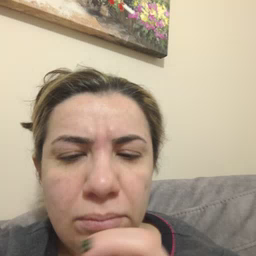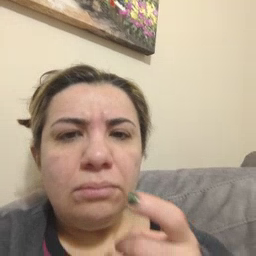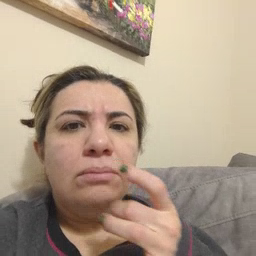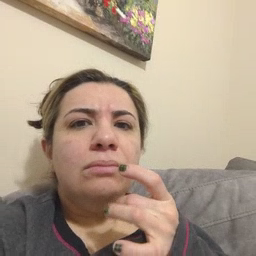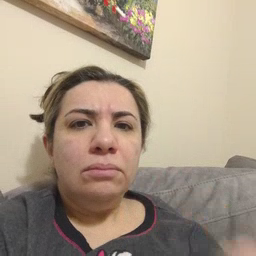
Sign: snack